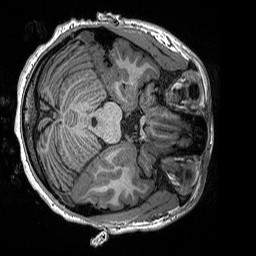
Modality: T1w
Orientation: axial
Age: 19
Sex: female
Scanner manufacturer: siemens
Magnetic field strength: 3 T
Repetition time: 2.3 s
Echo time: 0.00298 s